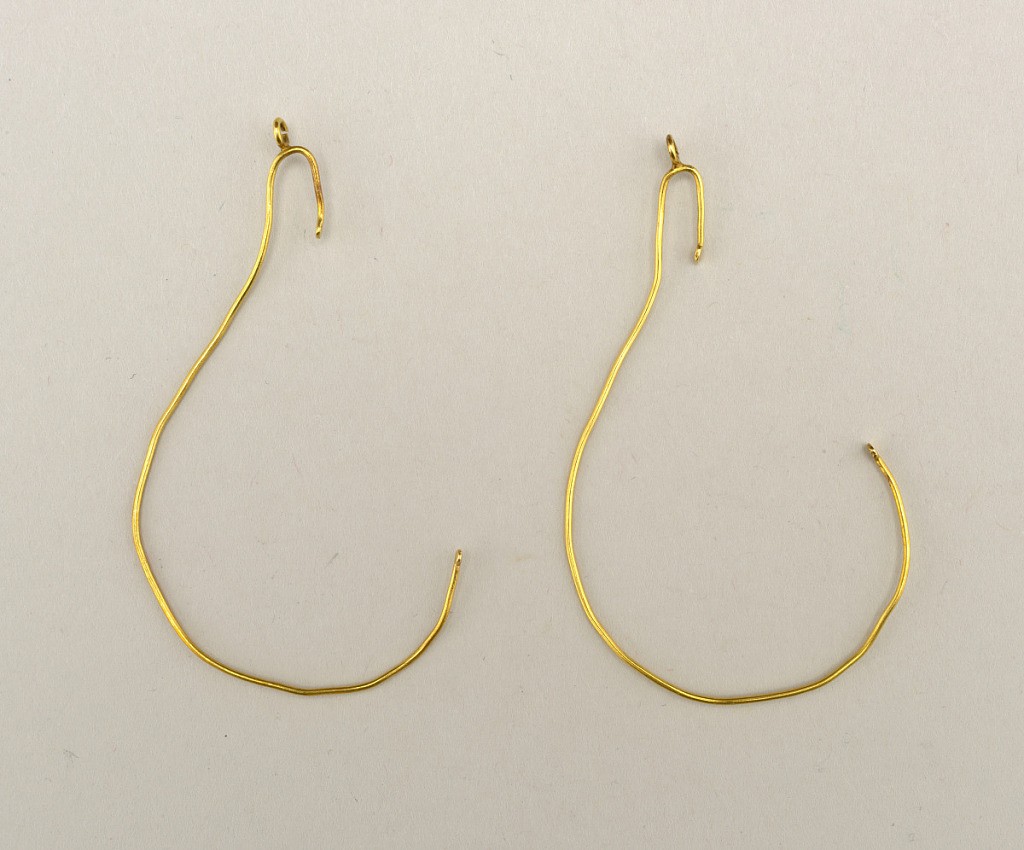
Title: Earring holder
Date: mid-19th century
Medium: Gold
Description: A) and B) Gold wire shaped to fit around ear; hook at bottom to hold earring.